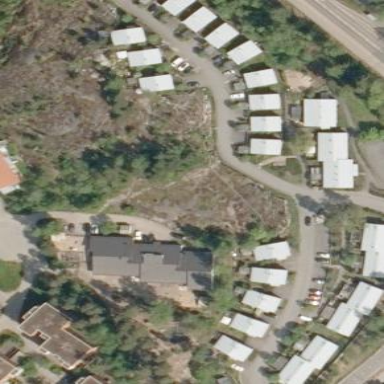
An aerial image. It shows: Kindergarten.